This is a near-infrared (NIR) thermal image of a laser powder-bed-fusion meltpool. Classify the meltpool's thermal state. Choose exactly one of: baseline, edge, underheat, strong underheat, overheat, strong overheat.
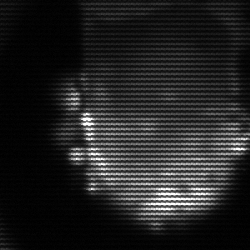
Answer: baseline